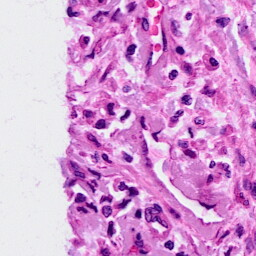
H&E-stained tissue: Cervix